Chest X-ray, PA view. Patient: 56 years old, sex F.
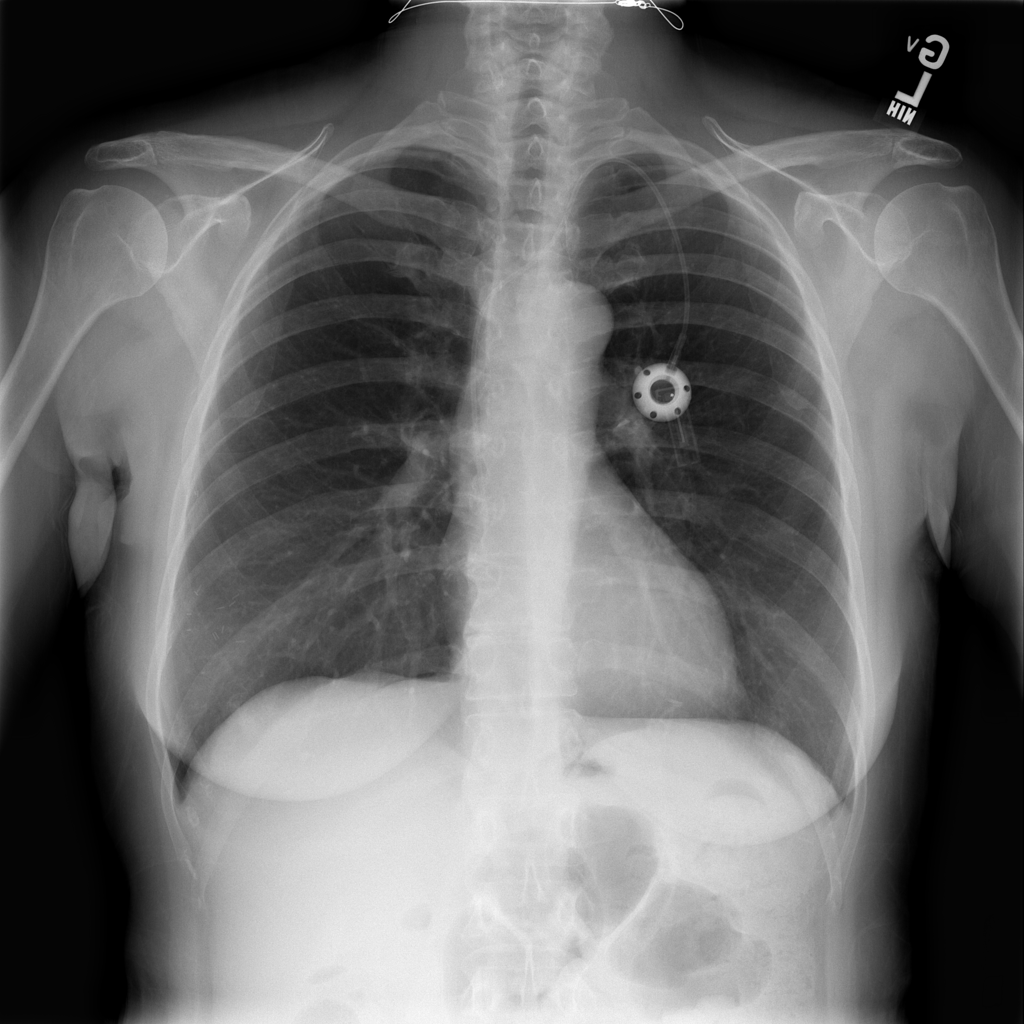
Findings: No Finding